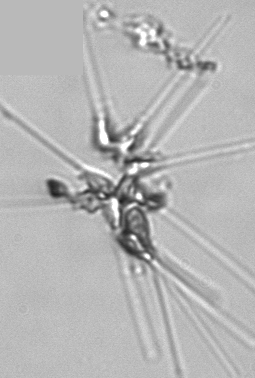
Label: Asterionellopsis_glacialis